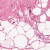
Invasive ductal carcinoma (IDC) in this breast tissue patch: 0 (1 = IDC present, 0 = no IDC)